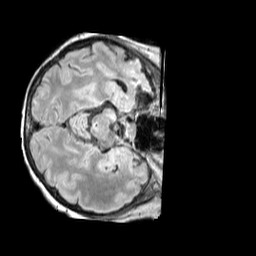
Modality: FLAIR
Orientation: axial
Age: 74
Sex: female
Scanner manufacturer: siemens
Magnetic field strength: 3 T
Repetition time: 5 s
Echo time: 0.387 s